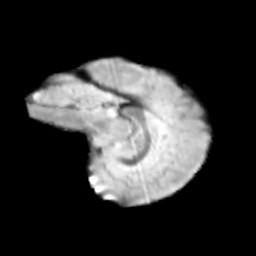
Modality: T2w
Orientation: sagittal
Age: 11
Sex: female
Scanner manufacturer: siemens
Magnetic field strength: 3 T
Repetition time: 3.8 s
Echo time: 0.07 s